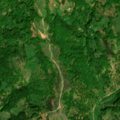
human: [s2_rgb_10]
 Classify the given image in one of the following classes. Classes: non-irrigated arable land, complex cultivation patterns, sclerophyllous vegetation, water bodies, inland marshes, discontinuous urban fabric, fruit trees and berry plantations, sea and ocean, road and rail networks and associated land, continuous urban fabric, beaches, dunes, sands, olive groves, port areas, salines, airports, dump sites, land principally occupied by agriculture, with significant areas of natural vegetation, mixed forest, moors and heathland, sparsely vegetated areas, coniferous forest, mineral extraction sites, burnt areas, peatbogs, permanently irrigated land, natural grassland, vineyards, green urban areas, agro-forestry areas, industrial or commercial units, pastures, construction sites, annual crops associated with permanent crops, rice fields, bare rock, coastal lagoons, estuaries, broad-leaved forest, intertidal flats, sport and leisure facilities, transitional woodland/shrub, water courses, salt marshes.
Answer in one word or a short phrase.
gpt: broad-leaved forest, transitional woodland/shrub